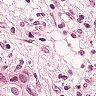
Metastatic tissue present: yes